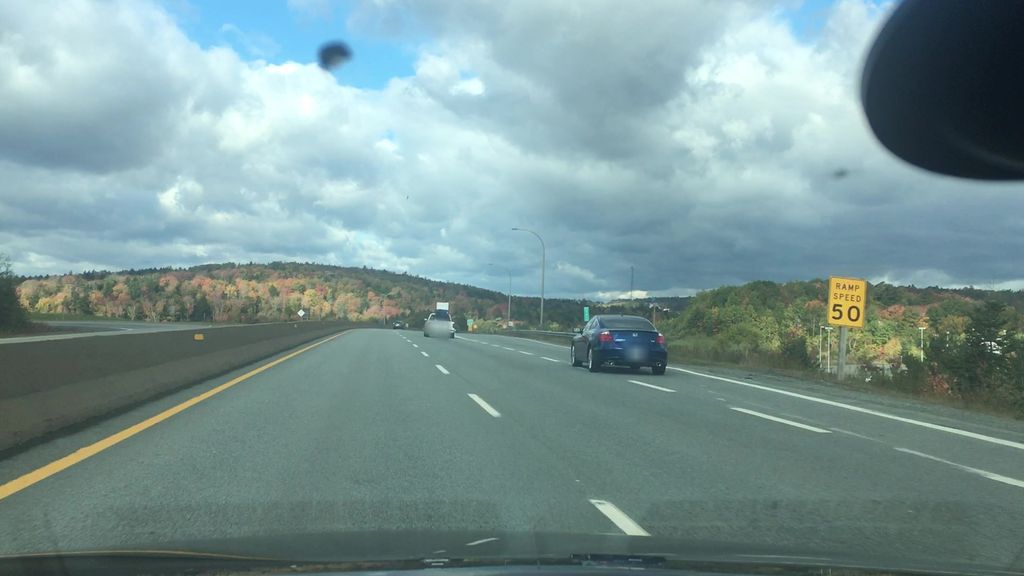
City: halifax